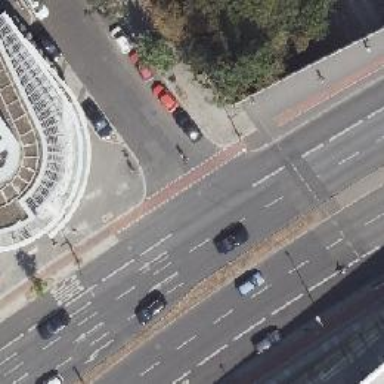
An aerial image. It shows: Unmarked crossing on the road.